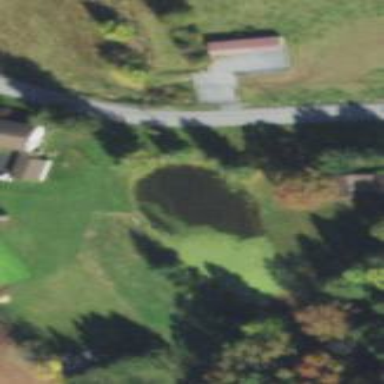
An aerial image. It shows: Man-made pond.